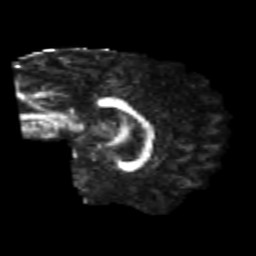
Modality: FA
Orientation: sagittal
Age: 24
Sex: male
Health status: healthy
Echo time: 0.074 s